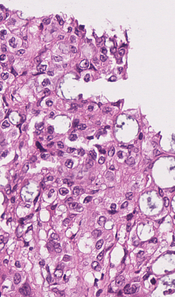
Tumor epithelial tissue: yes
Tumor-associated stroma tissue: no
Normal tissue: no